Chest X-ray:
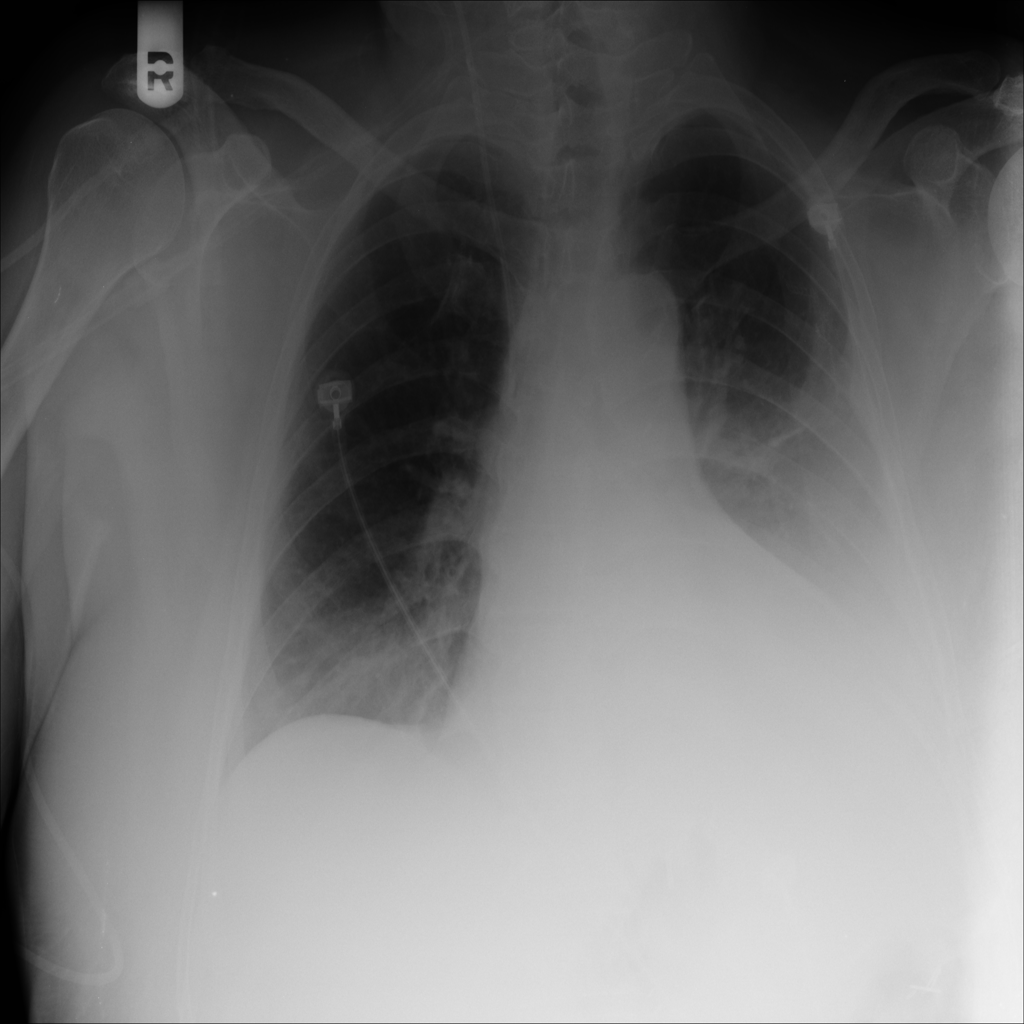
Findings: Effusion
No abnormal finding: no